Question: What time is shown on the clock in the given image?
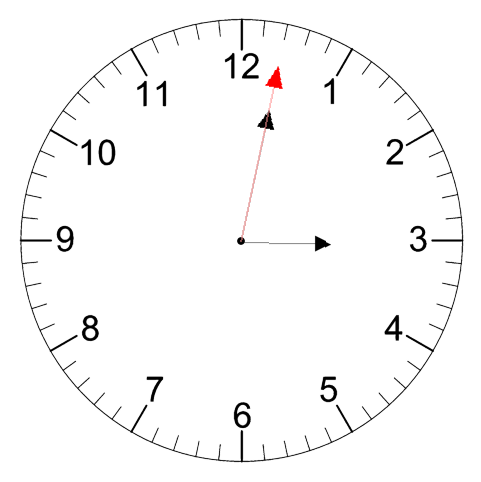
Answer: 03:02:02